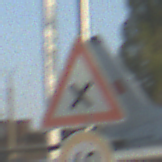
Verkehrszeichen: KreuzungOderEinmuendung
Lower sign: Geschwindigkeit40
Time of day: SunriseSunset
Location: Outdoor (Special)
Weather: Clear
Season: NotSpecified
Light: Natural